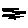
Label: zigzag